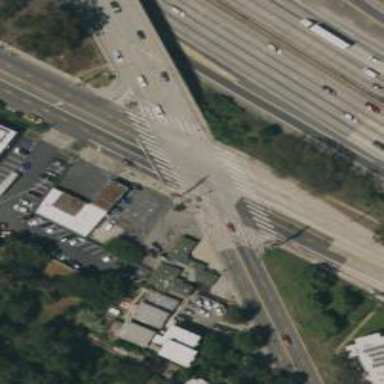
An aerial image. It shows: Marked road crossing.